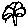
Label: tree